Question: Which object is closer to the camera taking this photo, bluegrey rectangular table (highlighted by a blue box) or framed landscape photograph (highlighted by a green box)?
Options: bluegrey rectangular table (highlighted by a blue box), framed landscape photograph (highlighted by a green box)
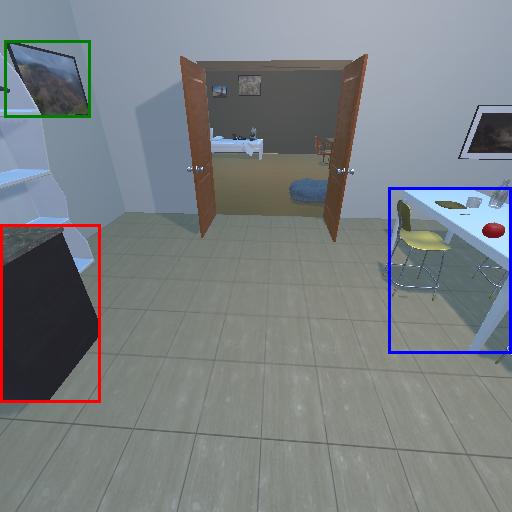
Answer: bluegrey rectangular table (highlighted by a blue box)